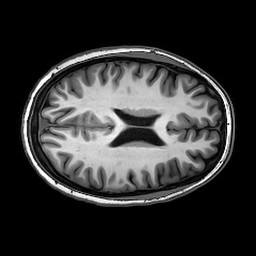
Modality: T1w
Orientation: axial
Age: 23
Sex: female
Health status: healthy
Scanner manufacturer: philips
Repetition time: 0.00822 s
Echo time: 0.00378 s